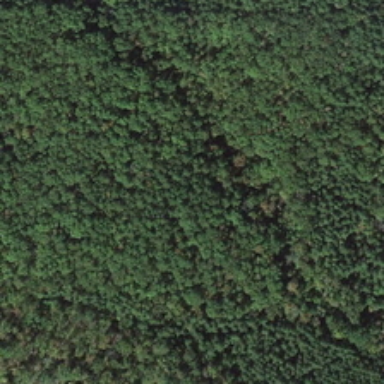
Many green trees form a piece of green forest .